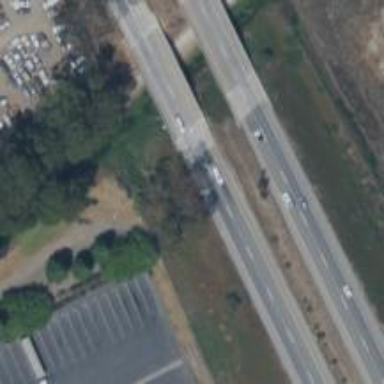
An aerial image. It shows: Motorway bridge.